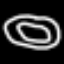
Label: donut